Field crop: maize
Growth stage: 2
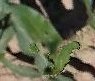
Species: maize